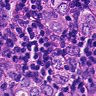
Metastatic tissue present: yes